Question: I'm creating game where falling 4 different objects from the sky and need to destroy them by clicking mouse button. My problem is that all 4 objects spawns at the same time. I need to make that randomly spawned all 4, but not in the same time and after player have 200 points I need to make that spawned and falled more objects. (I have working counter which counting points).
And one more thing if you know how to make that objects not spawned on one other.
I mean:
Bad spawn.

Here is my constant vars:
'''
public static const GRAVITY:Number = 3;
public static const HIT_TOLERANCE:Number = 50;
//Powerup
public static const APPLE_END_Y:Number = 640;
public static const APPLE_SPAWN_CHANCE:Number = 0.02; //per frame per second
public static const APPLE_START_Y:Number = 110;
public static const APPLE_SPAWN_START_X:Number = 50;
public static const APPLE_SPAWN_END_X:Number = 500;
//Scoring
public static const PLAYER_START_SCORE:Number = 0;
public static const SCORE_PER_APPLE:Number = 10;
'''
Here is part of my code:
'''
public function startGame()
{
speed = C.PLAYER_SPEED;
gravity = C.GRAVITY;
score = C.PLAYER_START_SCORE;
randomChance = C.APPLE_SPAWN_CHANCE;
tol = C.HIT_TOLERANCE;
apples = new Array();
mcGameStage.addEventListener(Event.ENTER_FRAME,update);
}
private function update(evt:Event)
{
//Spawn new apples
if (Math.random() < randomChance)
{
//spawn x coordinates
var newPirmas = new Pirmas();
newPirmas.x = Math.random() * C.APPLE_SPAWN_END_X + C.APPLE_SPAWN_START_X;
var newAntras = new Antras();
newAntras.x = Math.random() * C.APPLE_SPAWN_END_X + C.APPLE_SPAWN_START_X;
var newTrecias = new Trecias();
newTrecias.x = Math.random() * C.APPLE_SPAWN_END_X + C.APPLE_SPAWN_START_X;
var newApple = new Apple();
newApple.x = Math.random() * C.APPLE_SPAWN_END_X + C.APPLE_SPAWN_START_X;
//spawn y coordinates
newPirmas.y = C.APPLE_START_Y;
newAntras.y = C.APPLE_START_Y;
newTrecias.y = C.APPLE_START_Y;
newApple.y = C.APPLE_START_Y;
apples.push(newPirmas);
apples.push(newAntras);
apples.push(newTrecias);
apples.push(newApple);
newPirmas.addEventListener(MouseEvent.CLICK, onClick);
newAntras.addEventListener(MouseEvent.CLICK, onClick);
newTrecias.addEventListener(MouseEvent.CLICK, onClick);
newApple.addEventListener(MouseEvent.CLICK, onClick);
mcGameStage.addChildAt(newPirmas,0);
mcGameStage.addChildAt(newAntras,0);
mcGameStage.addChildAt(newTrecias,0);
mcGameStage.addChildAt(newApple,0);
}
//Move Apples
for (var i = apples.length-1; i >= 0; i--)
{
apples[i].y += gravity;
if (apples[i].y > C.APPLE_END_Y)
{
mcGameStage.removeChild(apples[i]);
apples.splice(i,1);
m_iLives--;
if (!m_iLives)
{
trace("Game Over");
// newApple.removeEventListener(MouseEvent.CLICK, onClick);
break;
}
}
}
txtScore.text = String(score);
}
function onClick(evt:MouseEvent):void{
var apples = evt.target;
apples.visible = false;
apples = tol;
score += C.SCORE_PER_APPLE;
}
}
'''
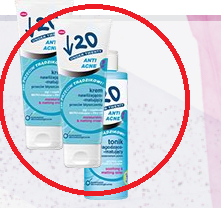
Answer: '''
public function startGame()
{
speed = C.PLAYER_SPEED;
gravity = C.GRAVITY;
score = C.PLAYER_START_SCORE;
randomChance = C.APPLE_SPAWN_CHANCE;
tol = C.HIT_TOLERANCE;
apples = [];
itemsToSpawn = [];
mcGameStage.addEventListener(Event.ENTER_FRAME,update);
nextSpawn:Number = 0;
}
private function update(evt:Event)
{
//Spawn new apples
if (Math.random() < randomChance)
{
//spawn x coordinates
var newPirmas = new Pirmas();
newPirmas.x = Math.random() * C.APPLE_SPAWN_END_X + C.APPLE_SPAWN_START_X;
var newAntras = new Antras();
newAntras.x = Math.random() * C.APPLE_SPAWN_END_X + C.APPLE_SPAWN_START_X;
var newTrecias = new Trecias();
newTrecias.x = Math.random() * C.APPLE_SPAWN_END_X + C.APPLE_SPAWN_START_X;
var newApple = new Apple();
newApple.x = Math.random() * C.APPLE_SPAWN_END_X + C.APPLE_SPAWN_START_X;
//spawn y coordinates
newPirmas.y = C.APPLE_START_Y;
newAntras.y = C.APPLE_START_Y;
newTrecias.y = C.APPLE_START_Y;
newApple.y = C.APPLE_START_Y;
newPirmas.addEventListener(MouseEvent.CLICK, onClick);
newAntras.addEventListener(MouseEvent.CLICK, onClick);
newTrecias.addEventListener(MouseEvent.CLICK, onClick);
newApple.addEventListener(MouseEvent.CLICK, onClick);
//add items to itemsToAdd
itemsToAdd.push(newPirmas, newAntras, newTrecias, newApple);
}
//Move Apples
for (var i = apples.length-1; i >= 0; i--)
{
apples[i].y += gravity;
if (apples[i].y > C.APPLE_END_Y)
{
mcGameStage.removeChild(apples[i]);
apples.splice(i,1);
m_iLives--;
if (!m_iLives)
{
trace("Game Over");
// newApple.removeEventListener(MouseEvent.CLICK, onClick);
break;
}
}
}
txtScore.text = String(score);
if( itemsToSpawn.length > 0 && getTimeout() > nextSpawn )
{
var item:DisplayObject = itemsToAdd.shift();
apples.push(item);
mcGameStage.addChild(item);
nextSpawn = getTimeout() + Math.random() * 4000;
}
}
function onClick(event:MouseEvent):void
{
var apples = event.currentTarget;
apples.visible = false;
apples = tol;
score += C.SCORE_PER_APPLE;
if(score % 100 == 0)
{
gravity += 10;
}
}
'''